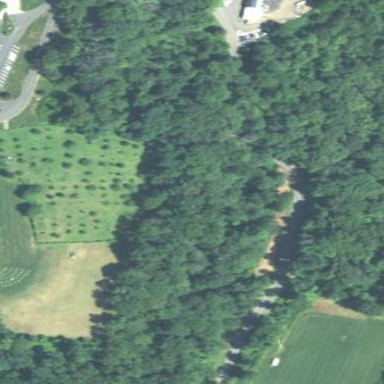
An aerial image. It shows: Graveyard.